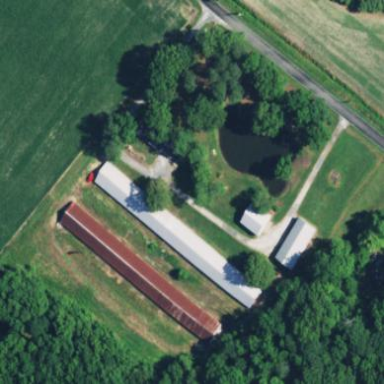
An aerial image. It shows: Farmyard area.